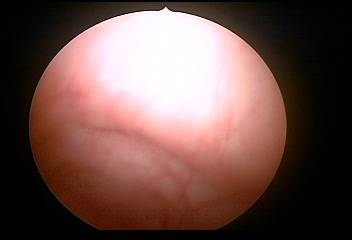
Modality: WLC
Class: Normal mucosa
Bladder cancer association: No